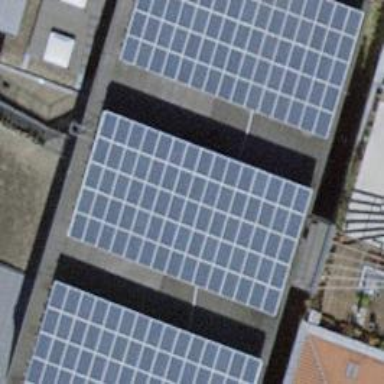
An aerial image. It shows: Solar power generator utilizing photovoltaic technology with solar photovoltaic panels.